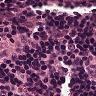
Metastatic tissue present: no